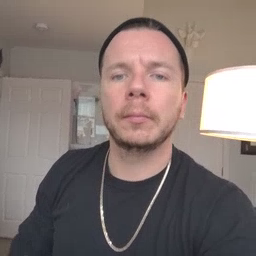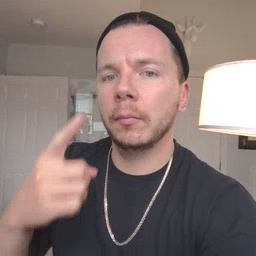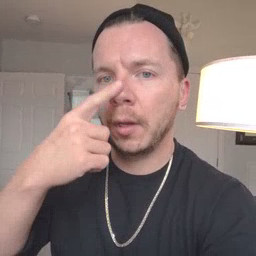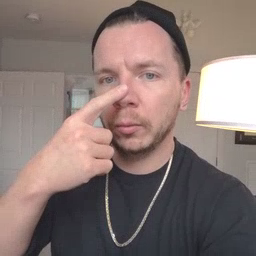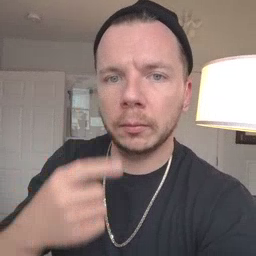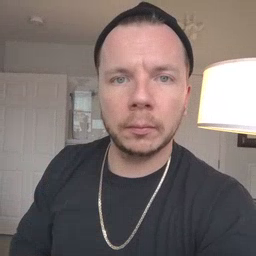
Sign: nose